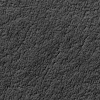
Atmospheric dust classification: not_dusty